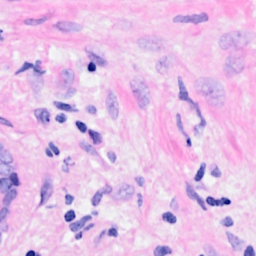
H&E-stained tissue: Breast